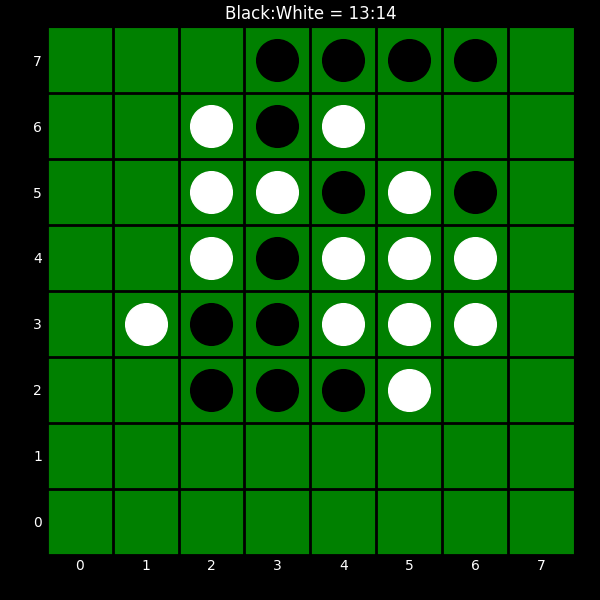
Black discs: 13
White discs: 14